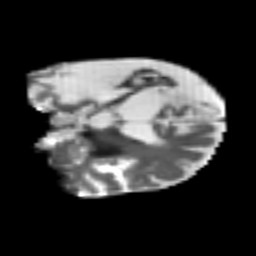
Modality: T2w
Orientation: coronal
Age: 55
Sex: male
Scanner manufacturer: siemens
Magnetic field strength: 3 T
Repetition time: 4.987 s
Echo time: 0.0792 s